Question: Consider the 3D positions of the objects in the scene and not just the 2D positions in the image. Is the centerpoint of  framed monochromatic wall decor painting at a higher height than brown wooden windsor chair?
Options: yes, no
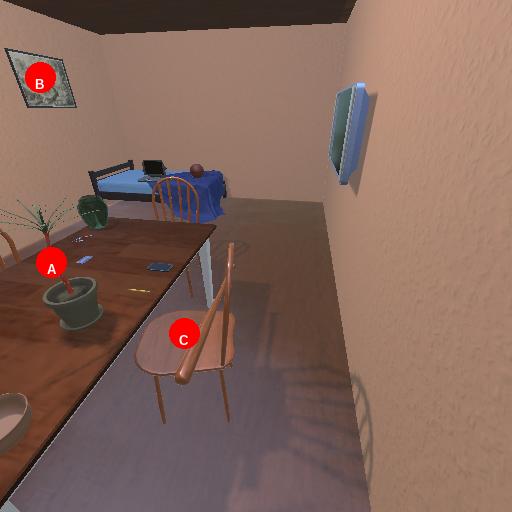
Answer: yes